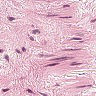
Metastatic tissue present: no